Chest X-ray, PA view. Patient: 29 years old, sex F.
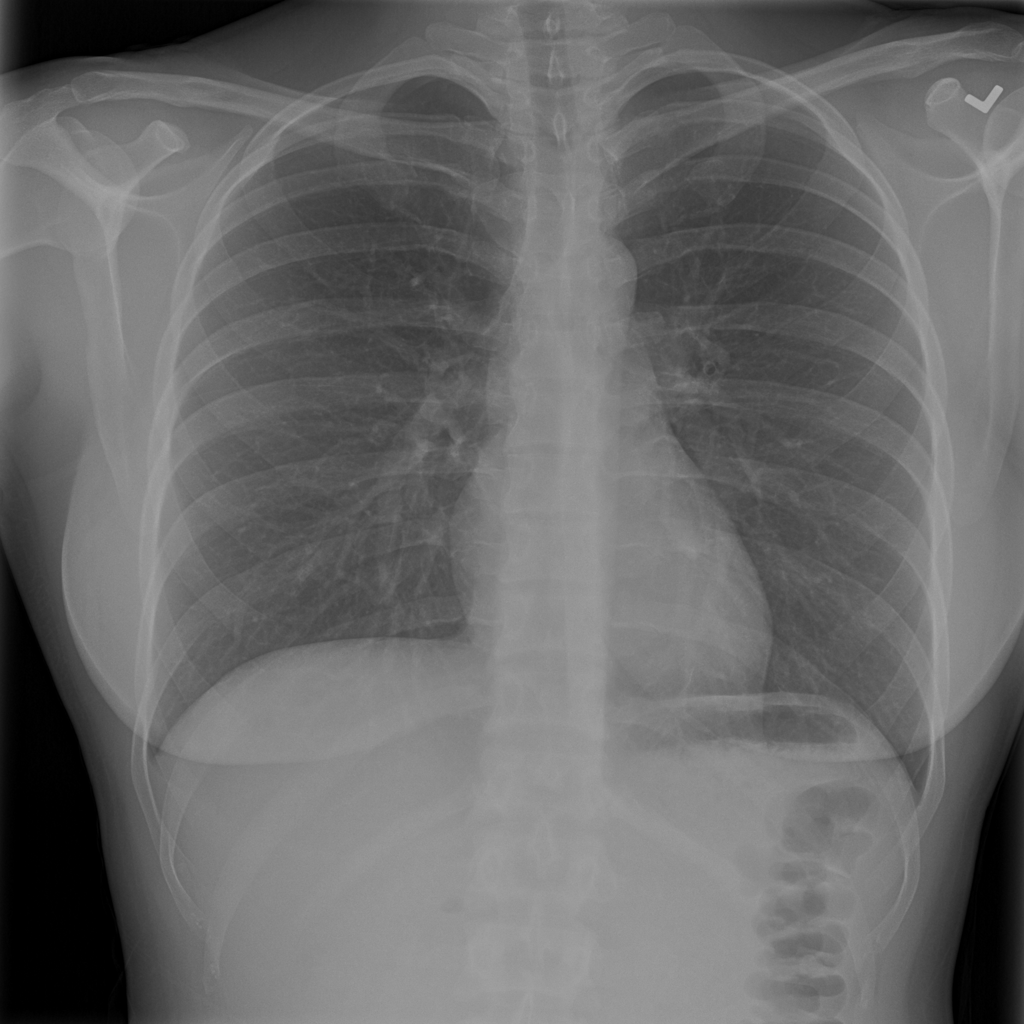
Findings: No Finding